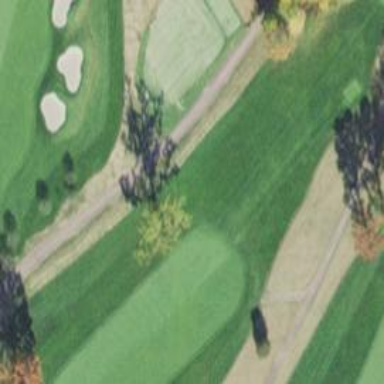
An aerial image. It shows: Path for both roads and golfers.